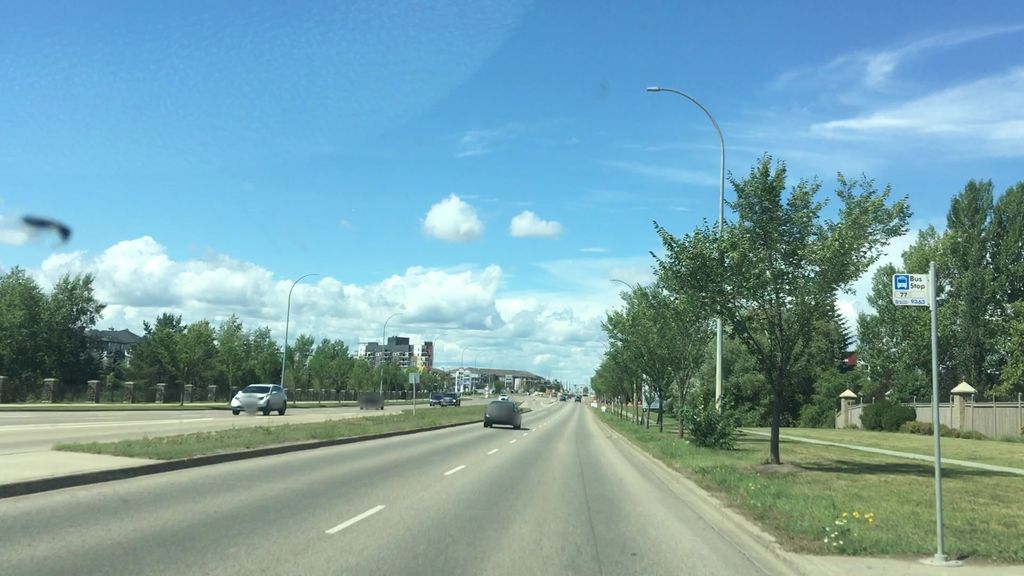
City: edmonton